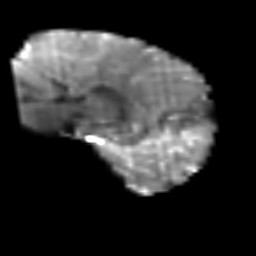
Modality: T2w
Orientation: sagittal
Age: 42
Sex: male
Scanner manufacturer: siemens
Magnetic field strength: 3 T
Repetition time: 3.2 s
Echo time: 0.081 s